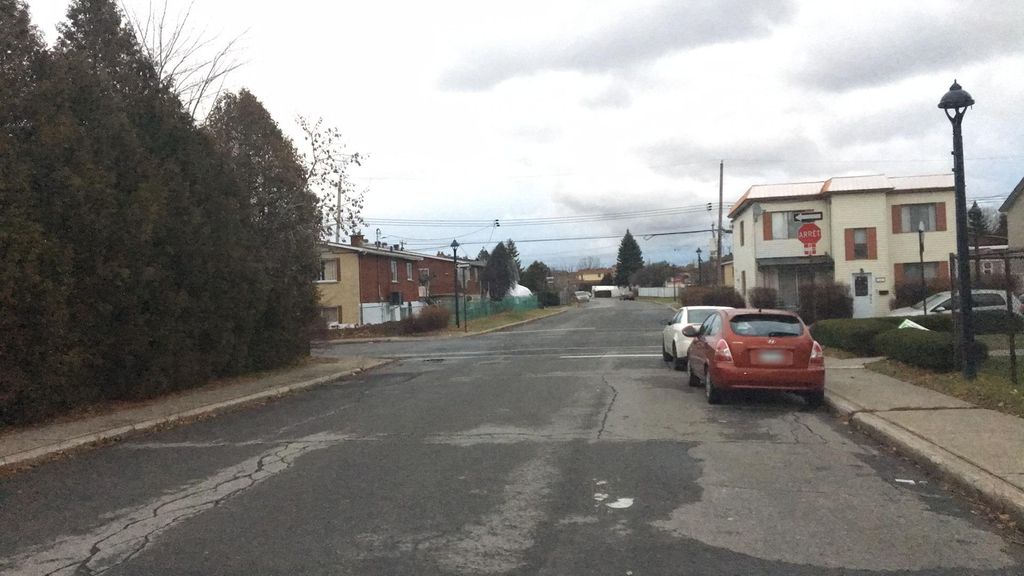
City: montreal